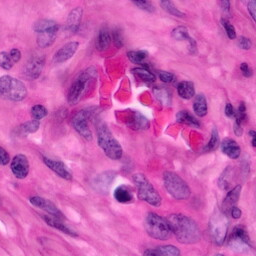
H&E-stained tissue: Pancreatic